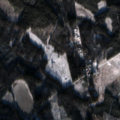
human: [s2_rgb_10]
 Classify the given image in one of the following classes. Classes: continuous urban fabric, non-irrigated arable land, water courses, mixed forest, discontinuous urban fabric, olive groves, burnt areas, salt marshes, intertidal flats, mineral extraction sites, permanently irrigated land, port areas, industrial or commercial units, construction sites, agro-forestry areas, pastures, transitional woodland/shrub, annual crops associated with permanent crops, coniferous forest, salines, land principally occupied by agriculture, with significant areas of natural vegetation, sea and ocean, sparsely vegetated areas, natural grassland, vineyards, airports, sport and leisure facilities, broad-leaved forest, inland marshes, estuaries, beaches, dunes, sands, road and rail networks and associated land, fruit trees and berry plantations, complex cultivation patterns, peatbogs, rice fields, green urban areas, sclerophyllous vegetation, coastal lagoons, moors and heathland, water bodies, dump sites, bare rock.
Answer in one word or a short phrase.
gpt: mixed forest, water bodies